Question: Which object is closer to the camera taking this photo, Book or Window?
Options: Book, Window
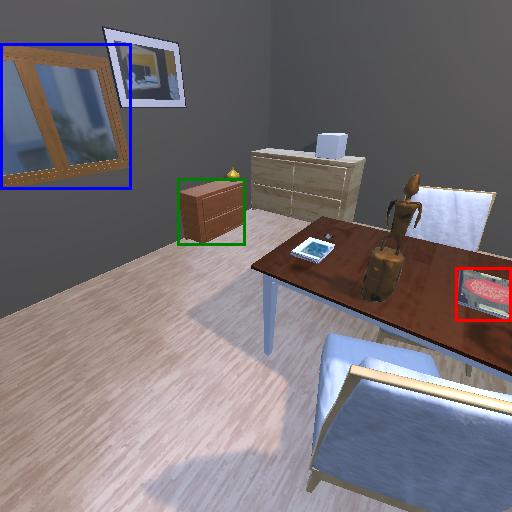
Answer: Book